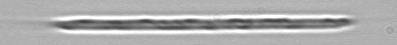
Label: Rhizosolenia